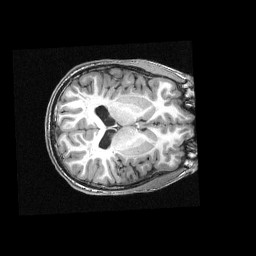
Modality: T1w
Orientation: axial
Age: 14
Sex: male
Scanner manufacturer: siemens
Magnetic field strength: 3 T
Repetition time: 2.3 s
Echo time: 0.00336 s